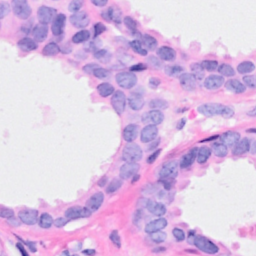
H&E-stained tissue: Breast